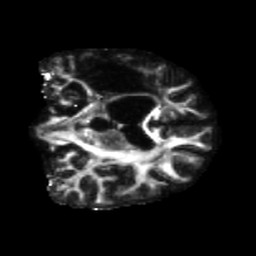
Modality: FA
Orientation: coronal
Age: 46
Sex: male
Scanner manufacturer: siemens
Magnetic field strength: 3 T
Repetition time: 5.47 s
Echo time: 0.0854 s